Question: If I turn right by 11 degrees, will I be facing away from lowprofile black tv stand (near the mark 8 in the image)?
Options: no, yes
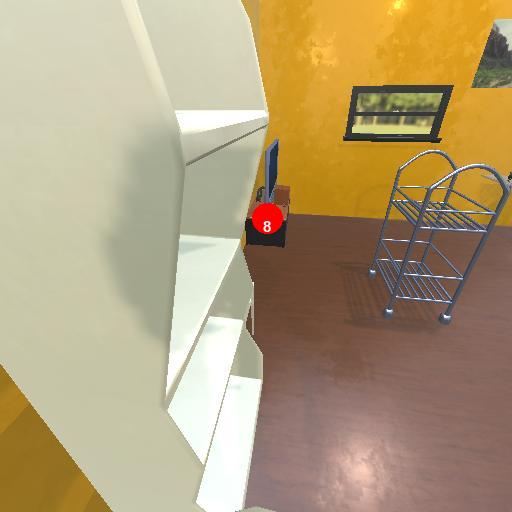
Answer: no